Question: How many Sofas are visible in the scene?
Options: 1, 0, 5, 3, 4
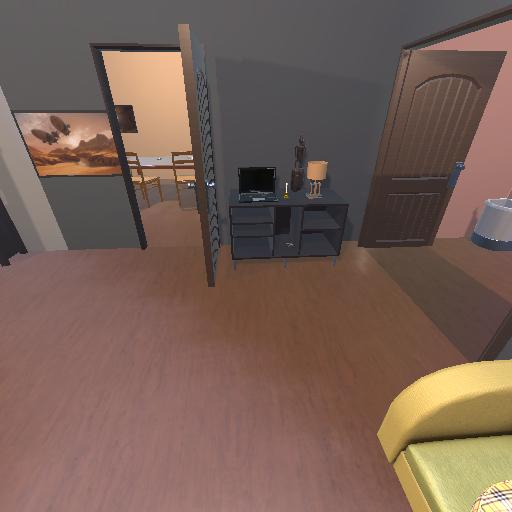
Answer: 1